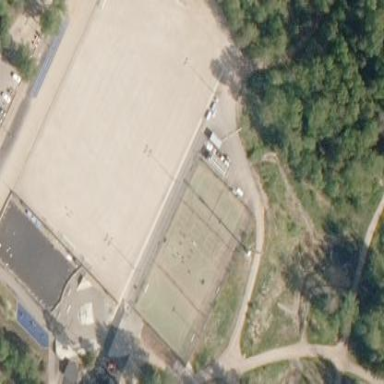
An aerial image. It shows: Tennis court on pitch designated for leisure land.